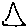
Label: triangle